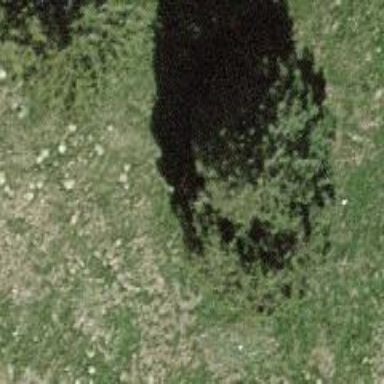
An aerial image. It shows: Single tag "natural: tree."